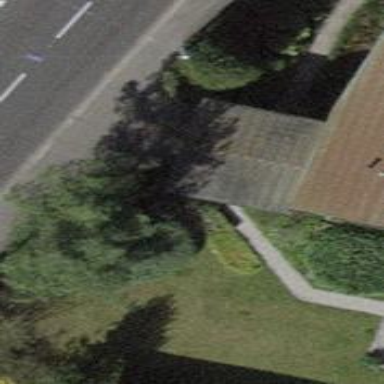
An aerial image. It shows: View of roof of building.